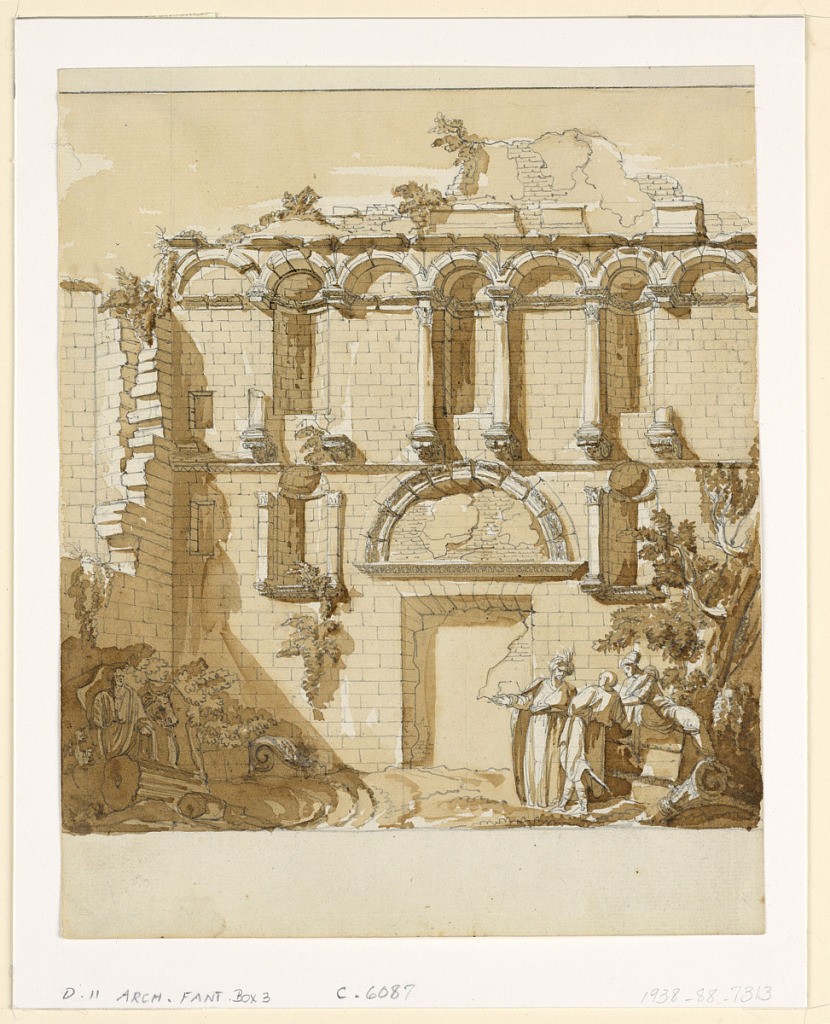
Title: View of the Porta Aurea, Palace of Diocletian, Split
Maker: Charles-Louis Clérisseau, French, 1721 – 1820
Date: late 18th century
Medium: Pen and brown ink, brush and yellow-brown wash, graphite on paper
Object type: Drawing
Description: Wall elevation, in ruins.  The lower portion of the wall includes a walled up doorway, two small niches, placed on either side of the doorway, and a half arch above the doorway.  The upper portion of the wall includes a blind arcade with three niches and partially destroyed entablature.  Only three columns are still intact.  On the ground, three male figures are standing to the right of the doorway.  Small plants grow on various parts of the wall.  Broken columns and other architectural pieces stacked on the left hand side.